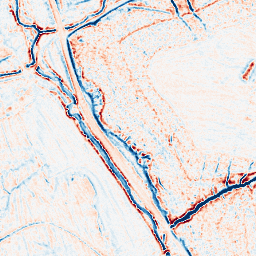
Category: edge_preserving
Decomposition family: bilateral
Decomposition parameters: d: 9
sigma_color: 75
sigma_space: 150
Upsampling method: sinc_hamming
Upsampling parameters: scale: 8
kernel_size: 16
Upsampling scale: 8